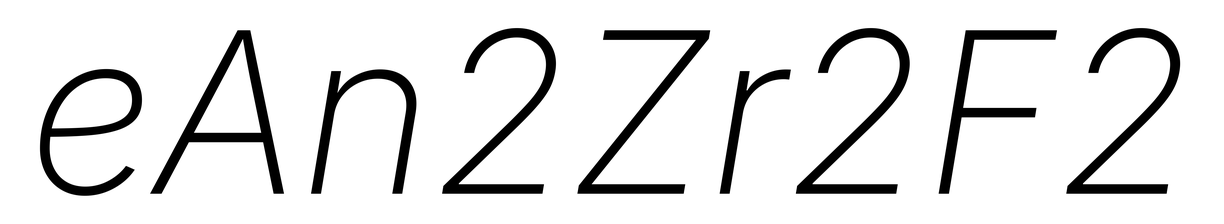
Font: Inter-Italic_ExtraLight_Italic